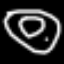
Label: donut